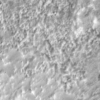
Label: not_dusty